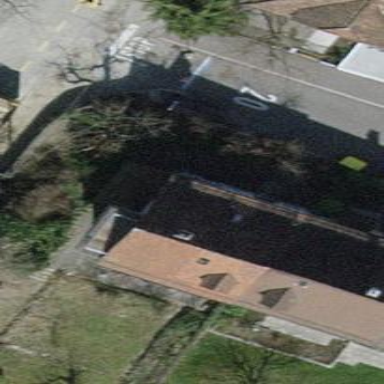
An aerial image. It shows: Semidetached house with tiled roof.